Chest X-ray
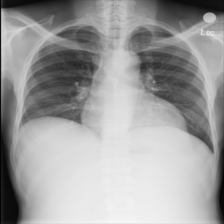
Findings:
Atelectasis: negative
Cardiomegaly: negative
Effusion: negative
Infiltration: negative
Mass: negative
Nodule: negative
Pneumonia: negative
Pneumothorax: negative
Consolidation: negative
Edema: negative
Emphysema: negative
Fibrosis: negative
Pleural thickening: negative
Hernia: negative